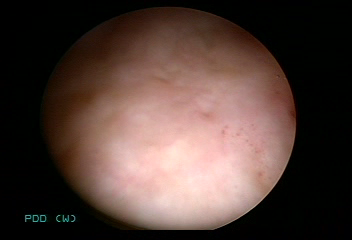
Modality: WLC
Class: Normal mucosa
Bladder cancer association: No